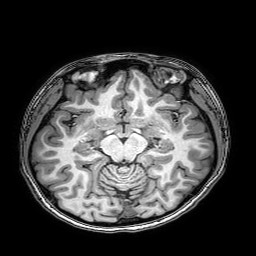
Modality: T1w
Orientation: coronal
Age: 21
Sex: female
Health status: healthy